Question:
'''
<div class="account">
<ul>
<li> <a href="#">Profile</a> </li>
</ul>
</div>
'''
'''
.account ul li {
float : right;
list-style : none;
padding-right : 20px;
margin-top : 5px;
margin-bottom : 5px;
border-width : 5px;
border-color : #fcbf49;
background-color : white;
}
.account ul li a {
text-decoration : none;
font-family : 'Baloo 2', cursive;
font-size : 30px;
color : #fcbf49;
}
'''
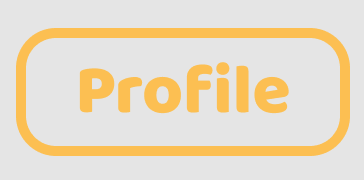
Answer: '''
.account ul li {
max-width: max-content;
list-style : none;
padding-right : 20px;
margin-top : 5px;
margin-bottom : 5px;
/* border-width : 5px; */
border: 7px solid #fcbf49;
padding: 10px;
border-radius: 30px;
/* border-color : #fcbf49; */
background-color : white;
}
.account ul li a {
text-decoration : none;
font-family : 'Baloo 2', cursive;
font-size : 30px;
color : #fcbf49;
}
'''
'''
<div class="account">
<ul>
<li> <a href="#">Profile</a> </li>
</ul>
</div>
'''